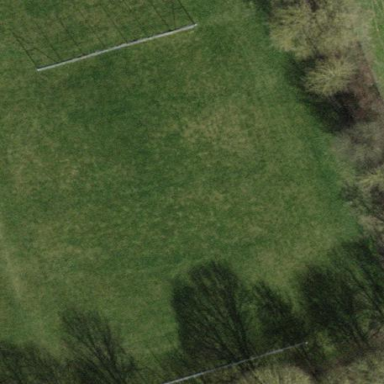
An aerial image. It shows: Soccer pitch for outdoor sports and leisure activities.